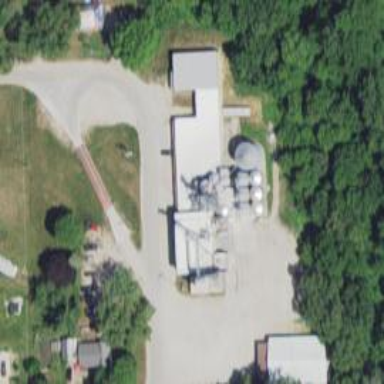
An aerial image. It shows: Silo.